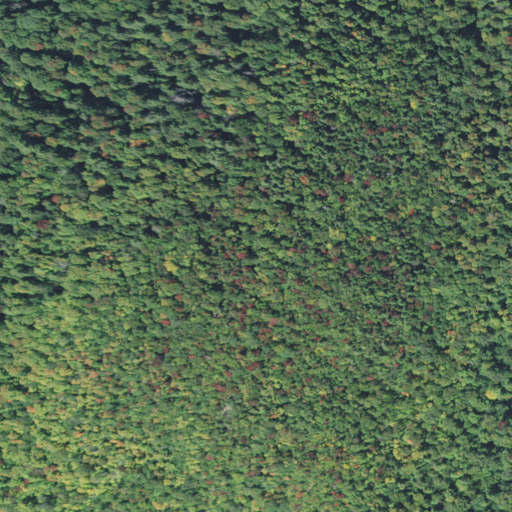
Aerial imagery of mountain in Vermont named Macomber Mountain containing deciduous forest and evergreen forest